Question: I would like to create a little game where user would simply move some images around with their mouse to create some shapes.
I found about this possibility in the <URL> Demo by Karl Scherer.
However looking into the source code I can't figure out which part enable to manipulate the shapes with the mouse.

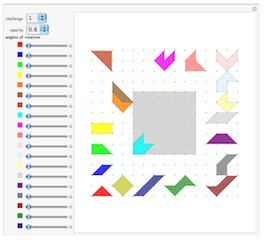
Answer: The very last control statement in the manipulate is
'''
{{pts, {{2, 1.5}, ..., {16.1, 16.1}}}, Locator, Appearance -> None},
'''
This makes an invisible <URL> at the center of each polygon.
It is these that are picked up and moved by the mouse.
The preceding controls create the 2 popup menus and the 19 rotation sliders.
---
To address the comment, an example using 'Inset':
'''
g[1]=ExampleData[{"TestImage","Girl"}];
g[2]=ExampleData[{"TestImage","Girl2"}];
g[3]=ExampleData[{"TestImage","Girl3"}];
Manipulate[Plot[Cos[x^n],{x,0,4Pi},
Epilog->Table[Inset[g[i],pos[[i]],{0,0},ImageScaled[{.2,.2}]],{i,3}]],
{{n, 1}, 0, 4},
{{pos,{{0,0},{Pi,0},{2Pi,0}}},Locator,Appearance->None}]
'''

Bonus points: Name the "Girl"s in the "TestImage" example data...